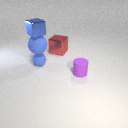
small blue metal cube above large blue rubber sphere